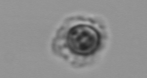
Label: Emiliania_huxleyi